Interaction volume radius: 5 \u00c5
Interaction volume height: 10 \u00c5
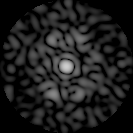
Disorder parameter: 0.821